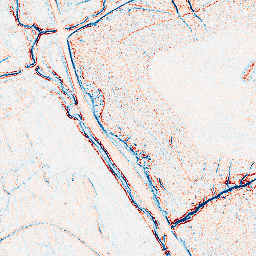
Category: edge_preserving
Decomposition family: bilateral
Decomposition parameters: d: 5
sigma_color: 75
sigma_space: 50
Upsampling method: quadratic
Upsampling parameters: scale: 8
Upsampling scale: 8